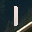
Label: 1